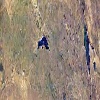
Label: land